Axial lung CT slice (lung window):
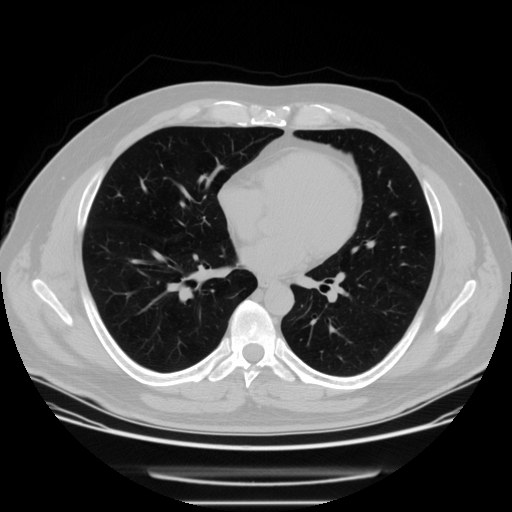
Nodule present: no